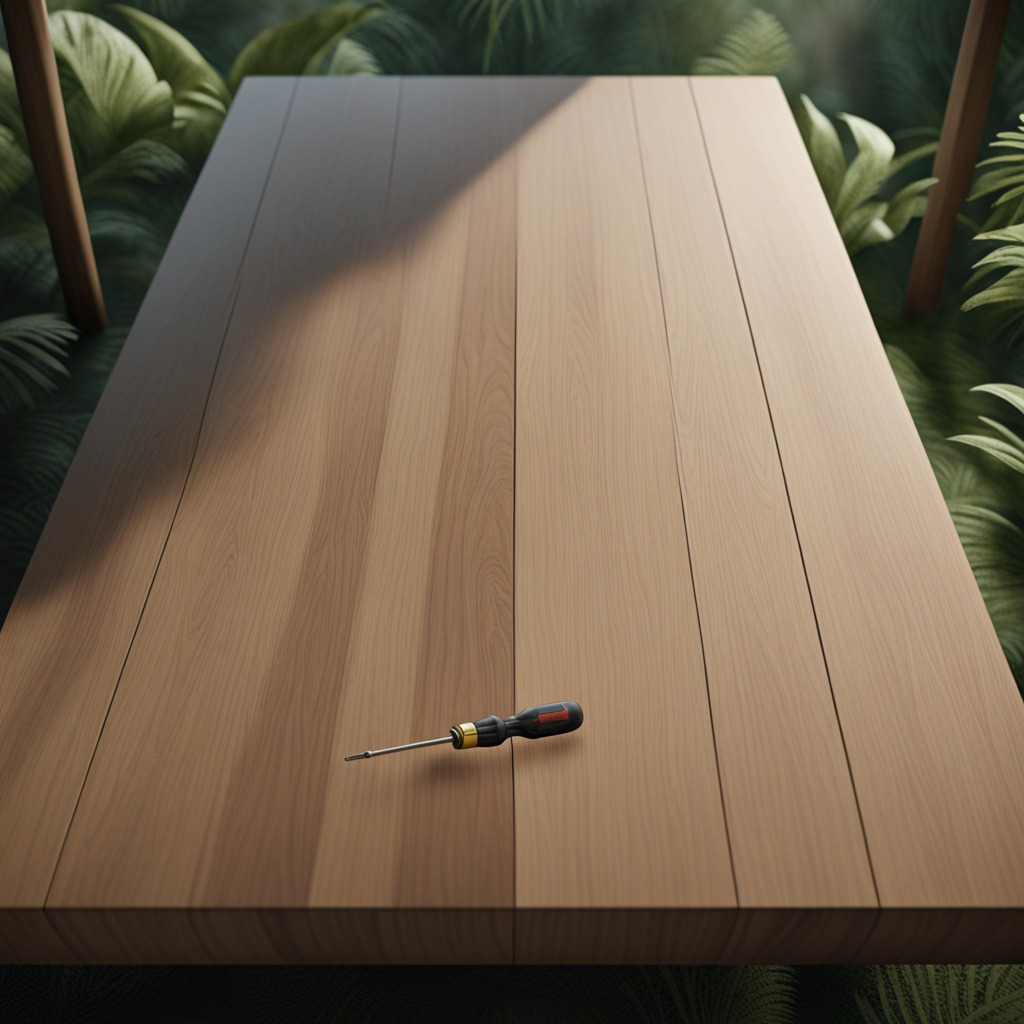
A screwdriver lying on a wooden table in a jungle field workshop tent.